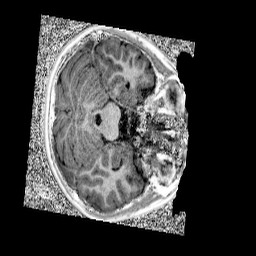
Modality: UNIT1
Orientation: axial
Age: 11
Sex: male
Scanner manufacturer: siemens
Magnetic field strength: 3 T
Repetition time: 4 s
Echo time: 0.00299 s